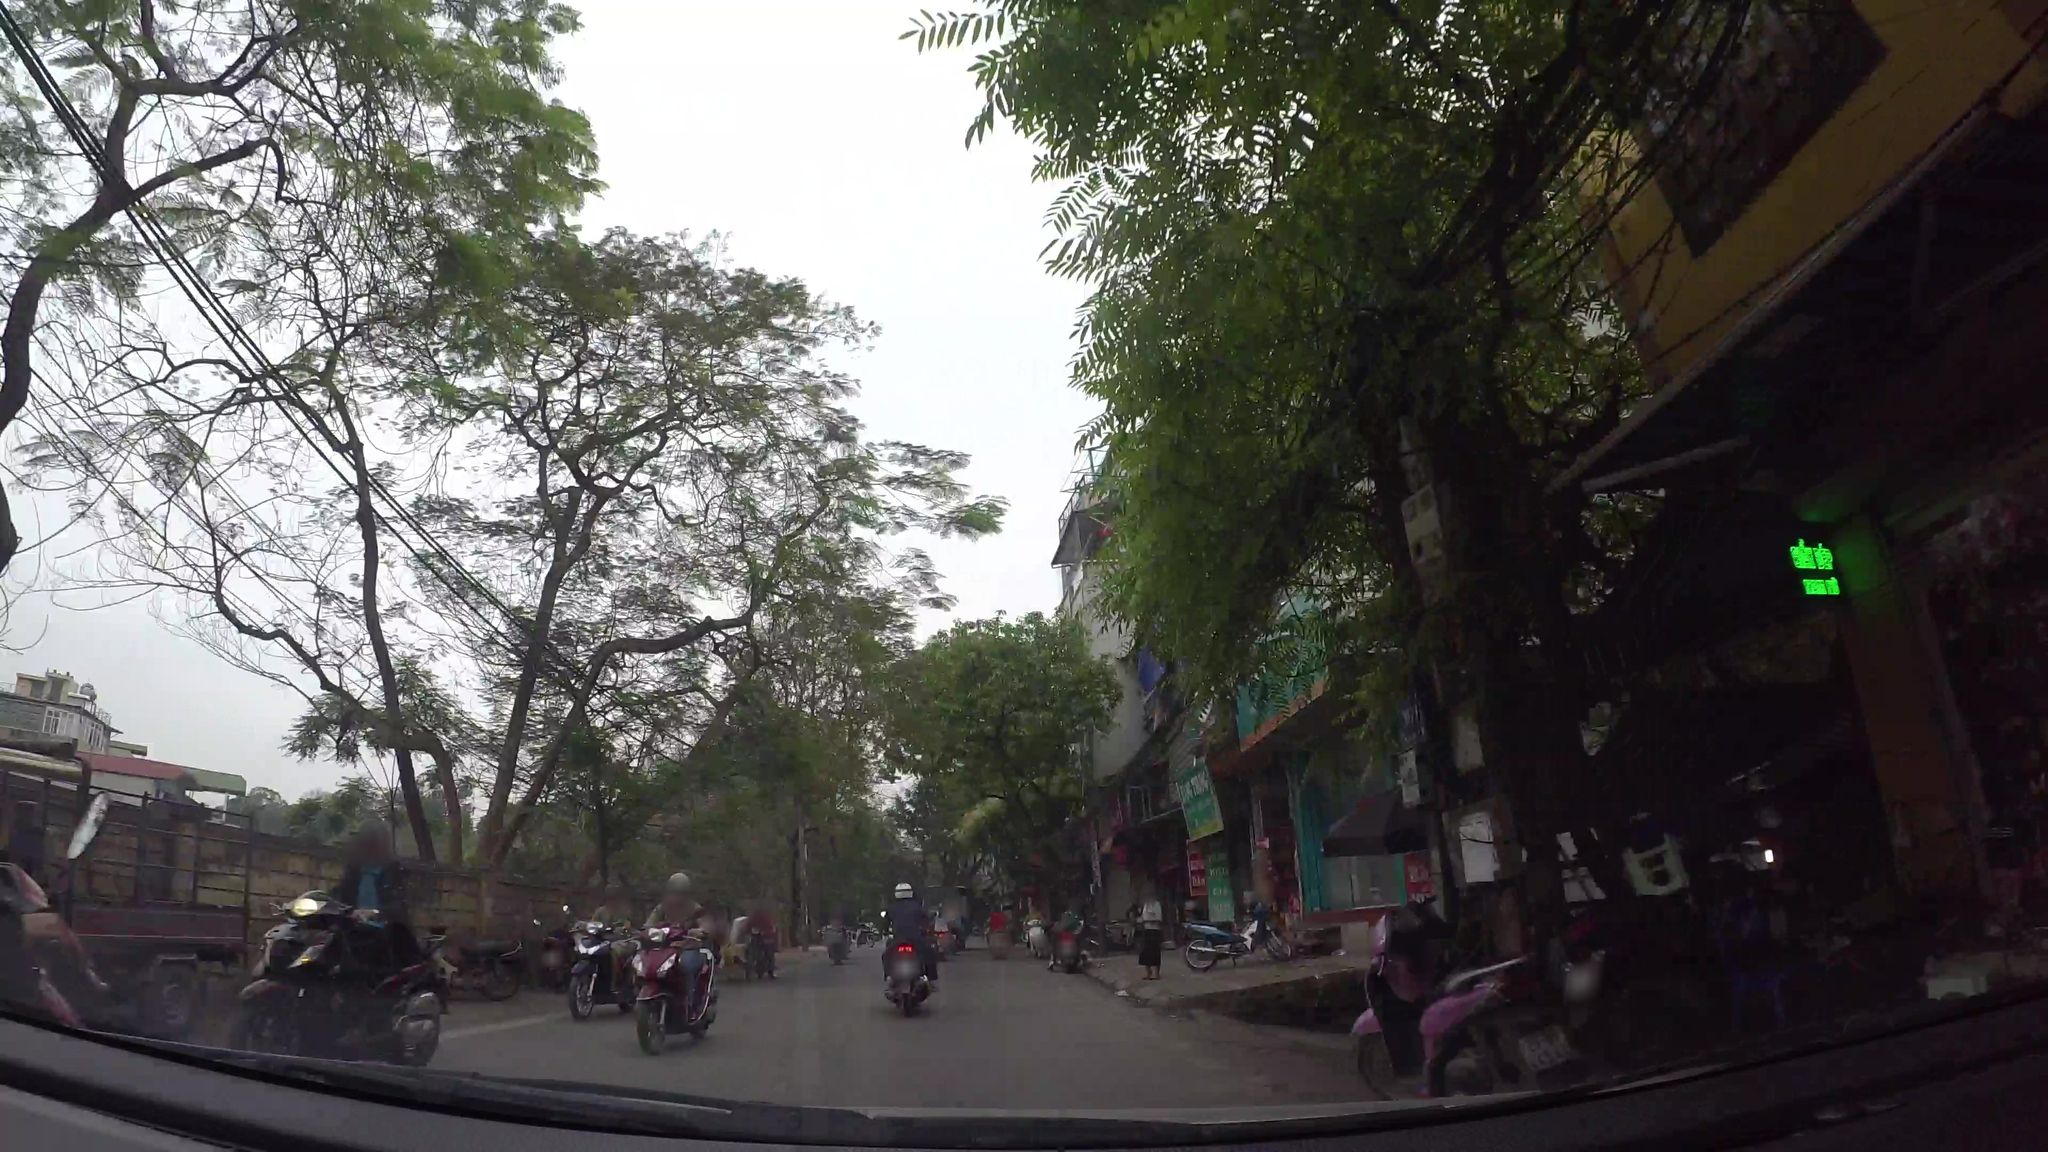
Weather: clear
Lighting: day
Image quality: good
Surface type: driving surface
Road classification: secondary
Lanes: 2
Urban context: urban centre
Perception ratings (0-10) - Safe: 4.45, Lively: 9.33, Beautiful: 6, Boring: 1.74, Depressing: 2.2, Wealthy: 4.22